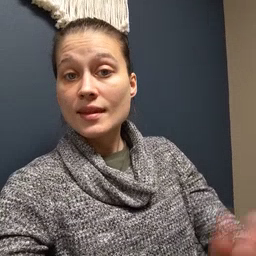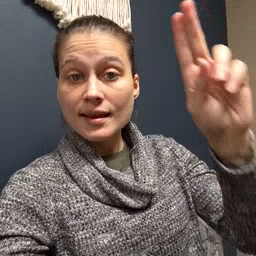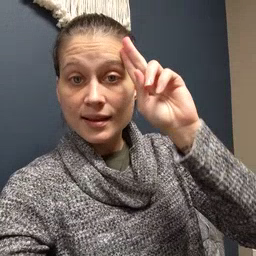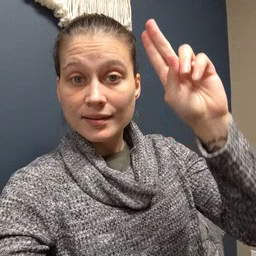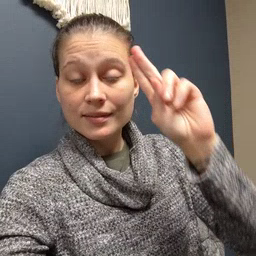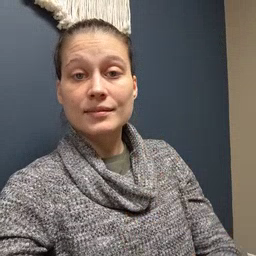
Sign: uncle